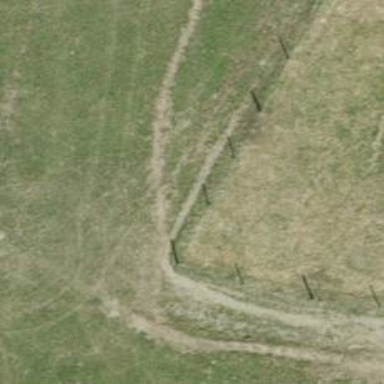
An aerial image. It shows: Gate.